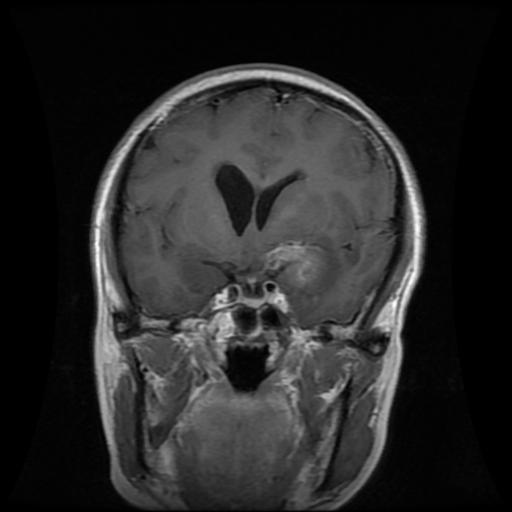
Label: glioma